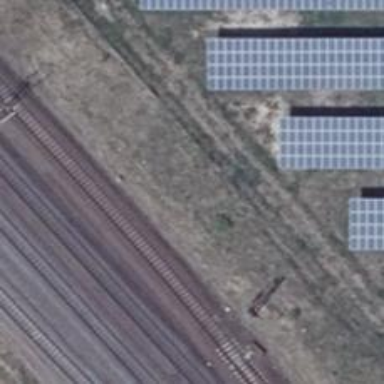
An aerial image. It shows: Rail siding with electrified contact lines.